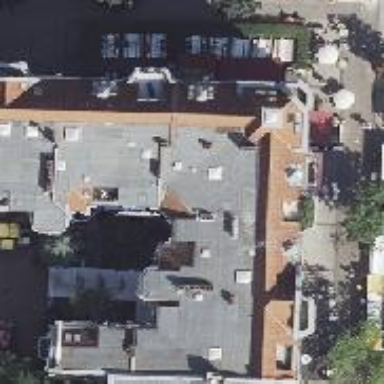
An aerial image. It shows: Double saltbox shaped roof on apartment building with multiple parts.